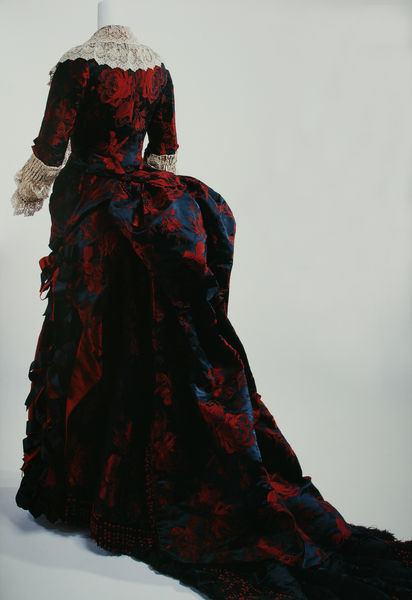
Titel: Empfangskleid
Künstler: N. Rodrigues
Standort: Kyoto (Japan)
Institution: Kyoto Costume Institute
Schlagwörter: blau, schatten, weiß, blumen, frau, grau, kleid, licht, rücken, schwarz, blüten, dame, rosen, rot, mode, muster, ornament, rock, arm, arme, falten, kragen, lang, samt, spitze, ärmel, hals, bestickt, gewand, kostüm, stoff, spitzen, seide, skulptur, statue, schärpe, schleppe, taille, hintern, japan, rückenansicht, modell, perspektive, nacken, woge, weiblich, büste, floral, ornamente, verzierung, robe, faltenwurf, edel, rüschen, abendkleid, foto, fotografie, photographie, schimmer, gesäss, blumenmuster, hinten, manschette, manschetten, scherpe, puppe, photo, tracht, farbfoto, tageskleid, gerafft, gewebe, textil, taft, textilien, europa, hinterteil, coule de paris, schösschen, turnüre, cul de paris, blau rot, prunkvoll, genäht, fashion, modepuppe, damenmode, kyoto, frauenmode, schneider, dummkopf, frauenkleid, spietzenkragen, vogue, armstulpe, ridicule, rosenmuster, schoßrock, ärmelbesatz, po, herrschaftliches kleid, omodell